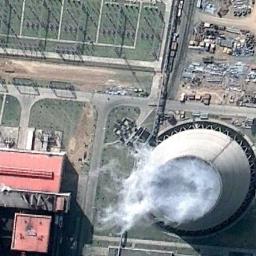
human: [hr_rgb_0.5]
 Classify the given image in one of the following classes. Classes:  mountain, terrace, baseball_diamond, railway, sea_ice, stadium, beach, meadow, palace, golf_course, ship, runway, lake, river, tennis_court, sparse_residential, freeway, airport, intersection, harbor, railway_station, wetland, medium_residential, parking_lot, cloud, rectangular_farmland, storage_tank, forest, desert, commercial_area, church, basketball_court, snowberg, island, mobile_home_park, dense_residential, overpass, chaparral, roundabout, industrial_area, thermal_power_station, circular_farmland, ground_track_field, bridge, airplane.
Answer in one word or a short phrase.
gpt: thermal_power_station